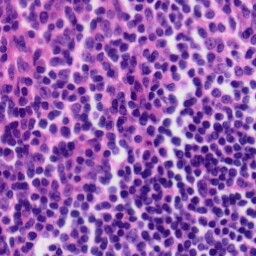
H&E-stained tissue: Tonsil